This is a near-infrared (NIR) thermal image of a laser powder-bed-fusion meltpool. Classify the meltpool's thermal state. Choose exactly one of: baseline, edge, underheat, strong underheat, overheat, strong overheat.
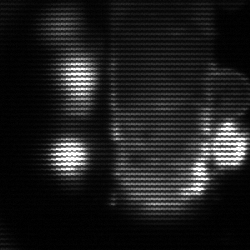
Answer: strong underheat